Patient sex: M
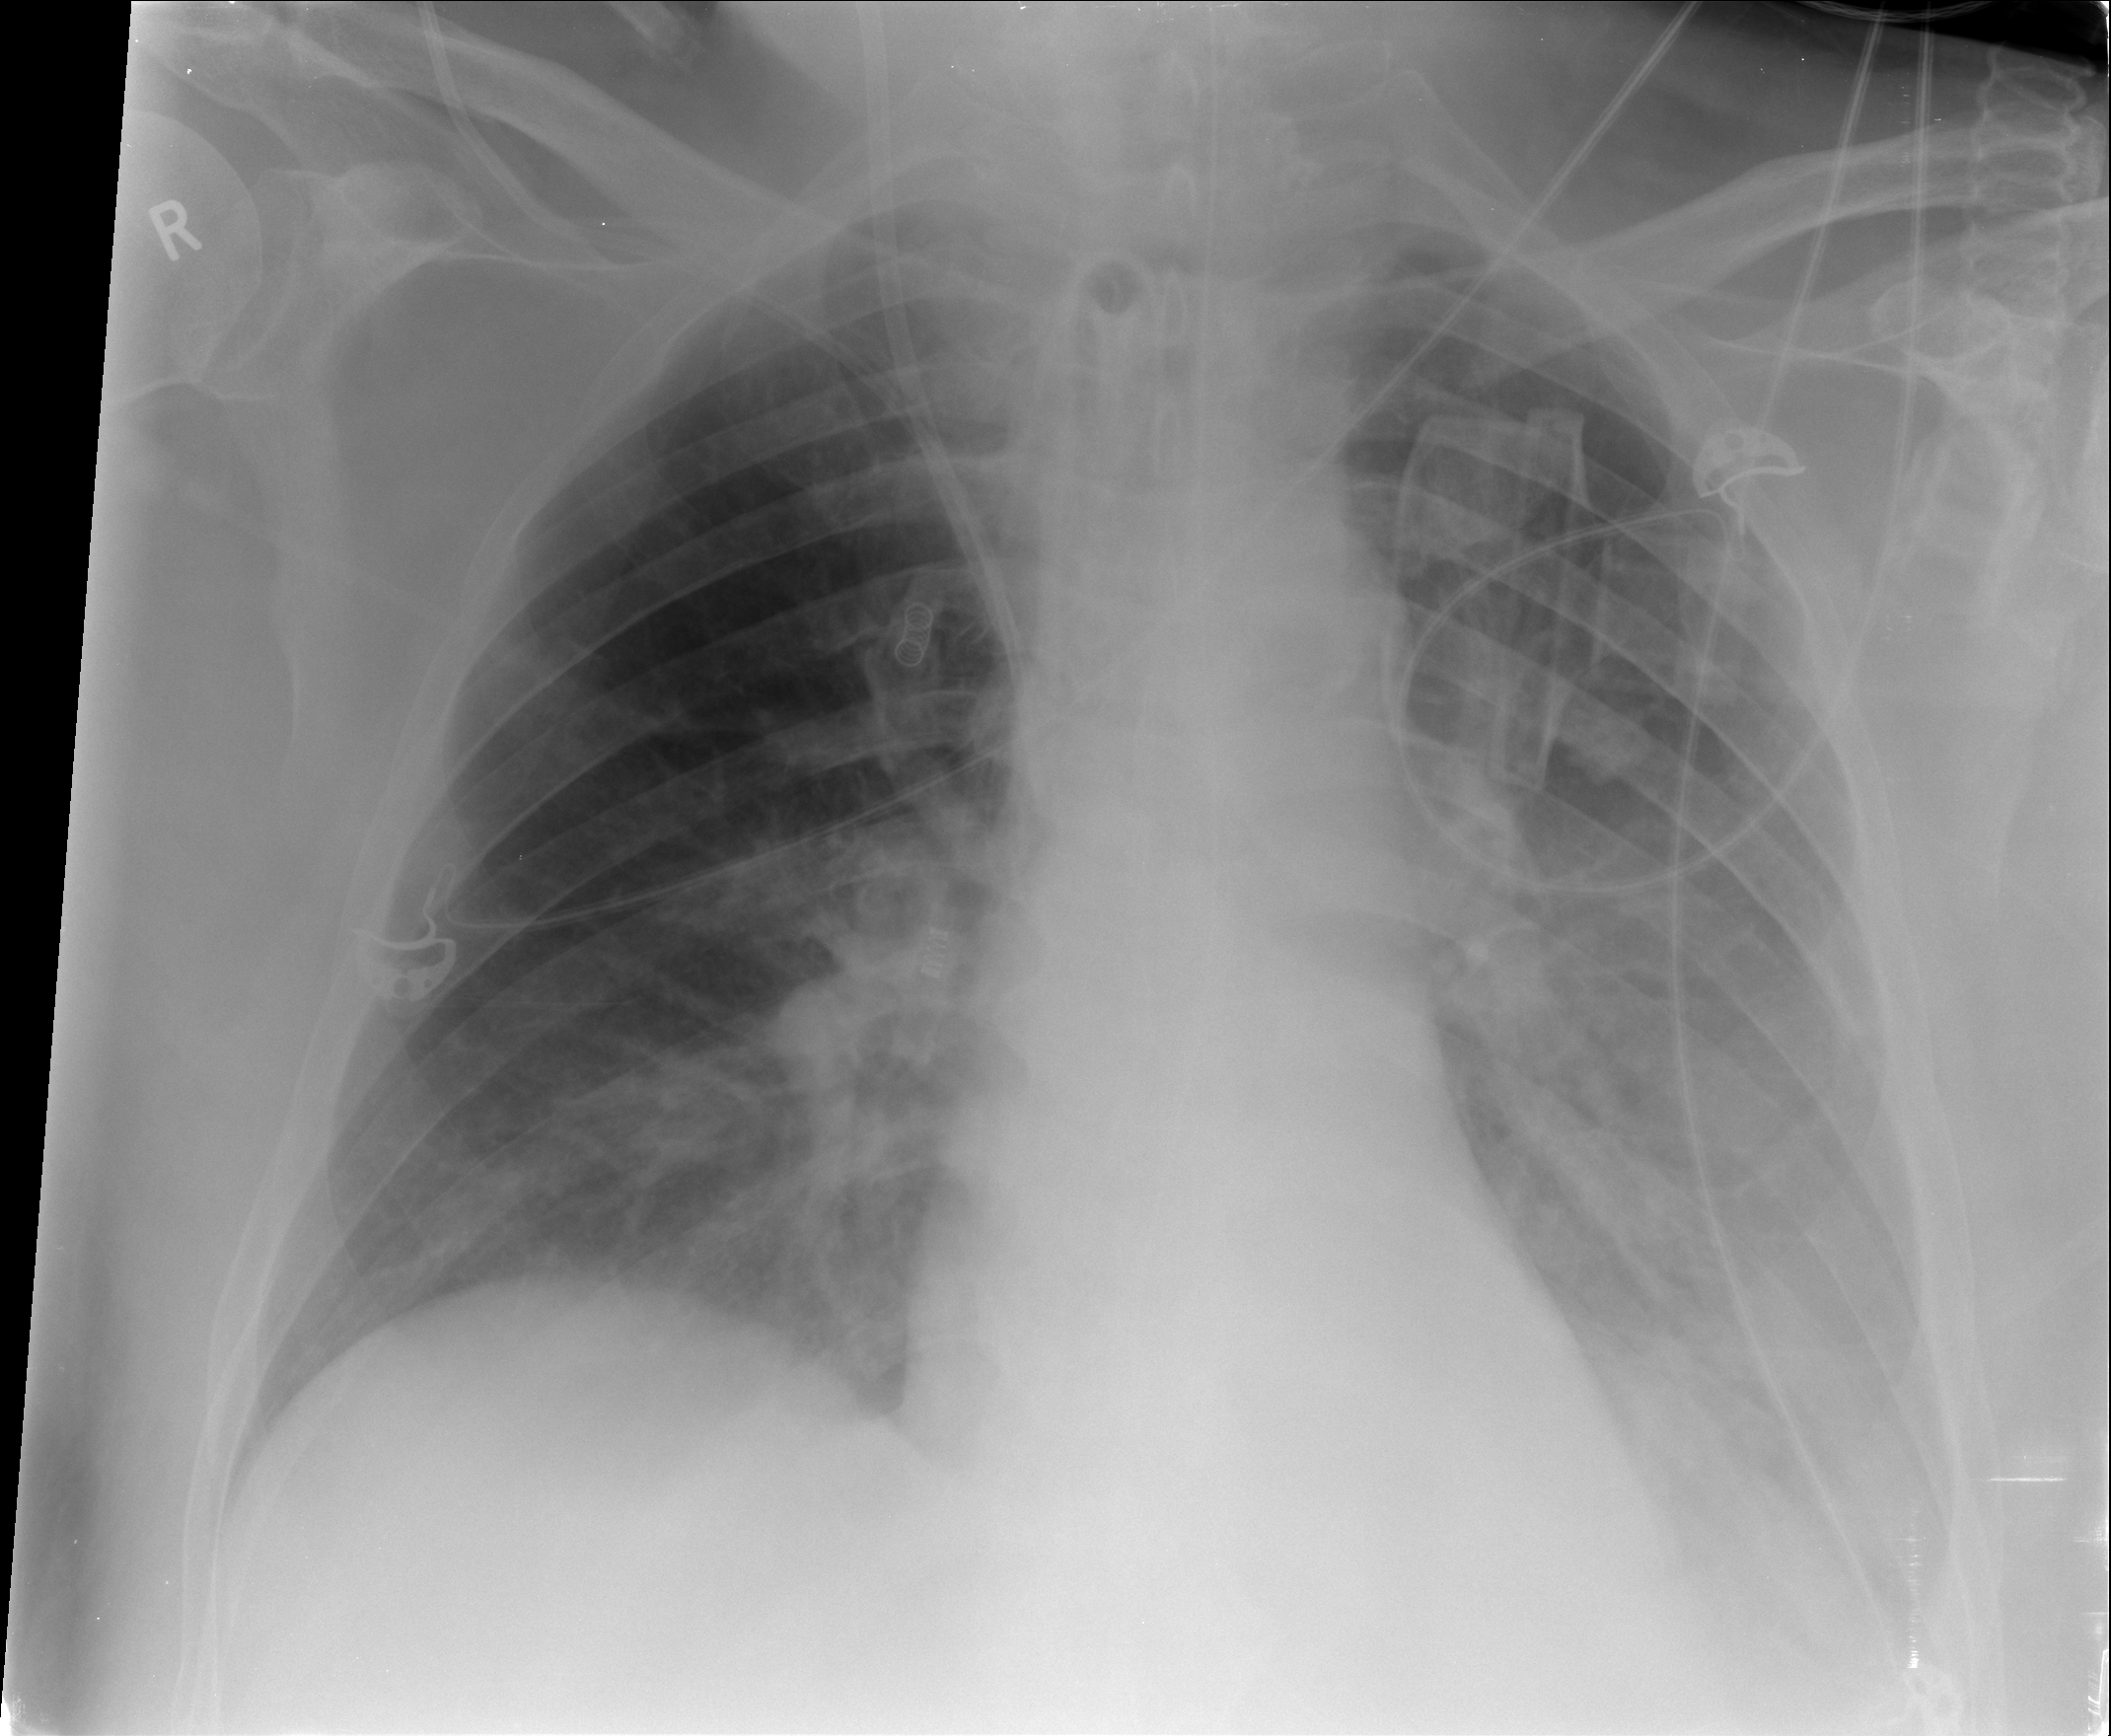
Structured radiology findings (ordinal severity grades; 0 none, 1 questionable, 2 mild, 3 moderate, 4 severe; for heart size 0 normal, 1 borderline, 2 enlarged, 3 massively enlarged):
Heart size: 0
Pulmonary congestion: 2
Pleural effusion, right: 0
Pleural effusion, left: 2
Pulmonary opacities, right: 0
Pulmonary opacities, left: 2
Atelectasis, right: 2
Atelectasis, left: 2